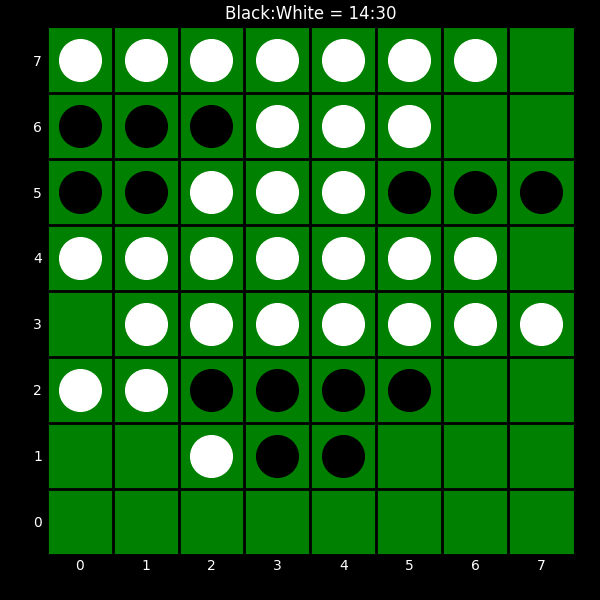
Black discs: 14
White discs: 30